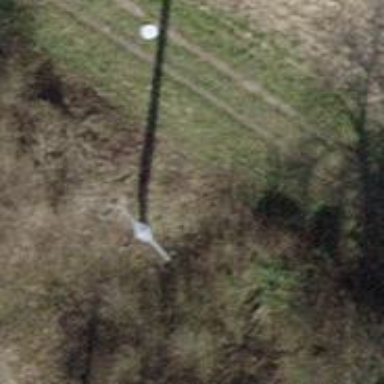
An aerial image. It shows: Concrete power pole.